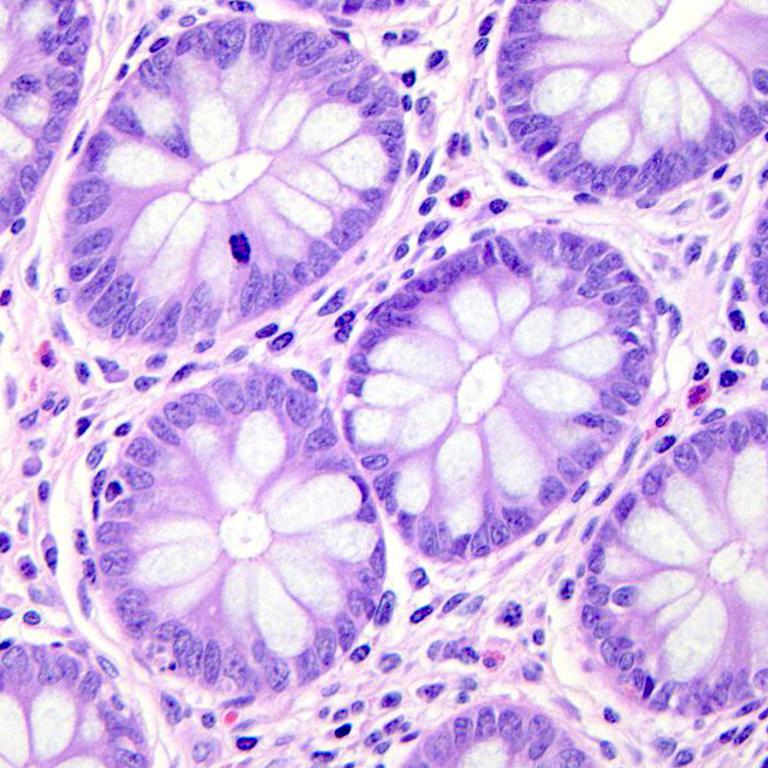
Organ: colon
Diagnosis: benign